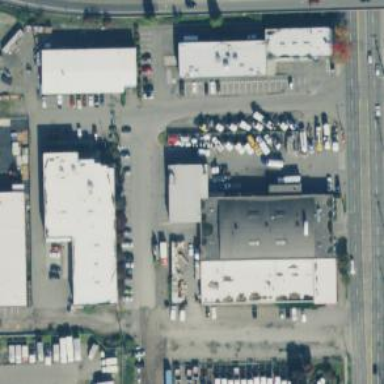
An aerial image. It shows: Building that houses car repair shop.